Interaction volume radius: 5 \u00c5
Interaction volume height: 25 \u00c5
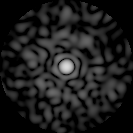
Disorder parameter: 0.7962